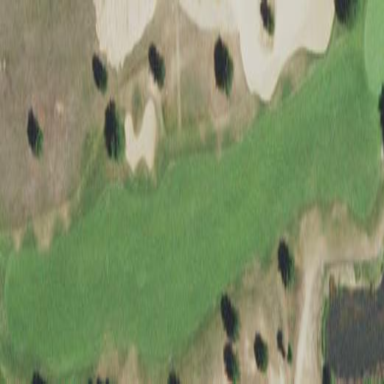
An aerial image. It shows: Grassy area designated as golf fairway.